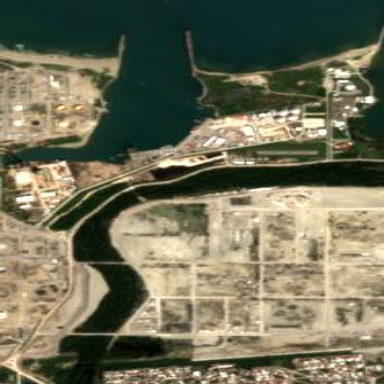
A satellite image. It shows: Industrial area designated for port activities.